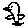
Label: bird